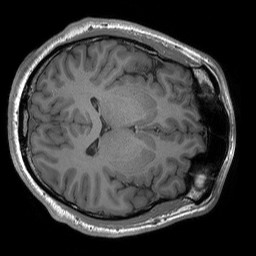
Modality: T1w
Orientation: axial